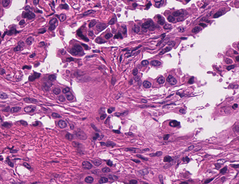
Tumor epithelial tissue: yes
Tumor-associated stroma tissue: yes
Normal tissue: no